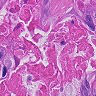
Metastatic tissue present: yes